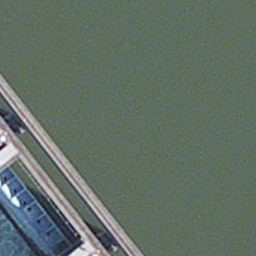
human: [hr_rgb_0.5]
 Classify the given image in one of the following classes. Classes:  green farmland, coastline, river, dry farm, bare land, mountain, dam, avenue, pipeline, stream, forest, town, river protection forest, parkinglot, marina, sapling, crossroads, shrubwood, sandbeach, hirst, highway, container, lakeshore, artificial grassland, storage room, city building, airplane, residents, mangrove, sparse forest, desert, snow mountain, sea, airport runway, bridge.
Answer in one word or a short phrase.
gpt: dam